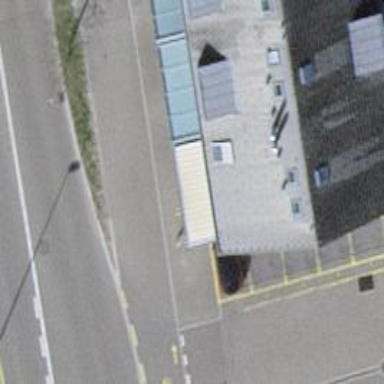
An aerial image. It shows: Post box is visible.